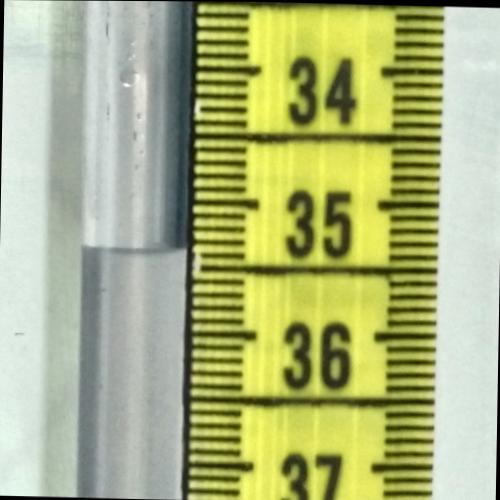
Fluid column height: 35.4 cm